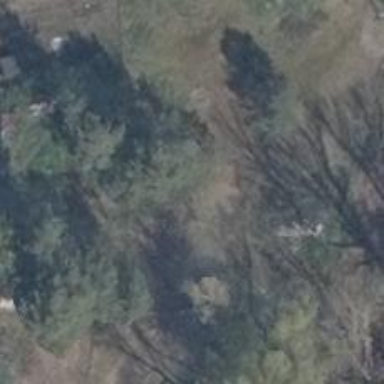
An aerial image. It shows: Single tag "natural: tree."